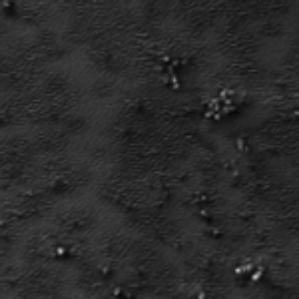
Label: frost